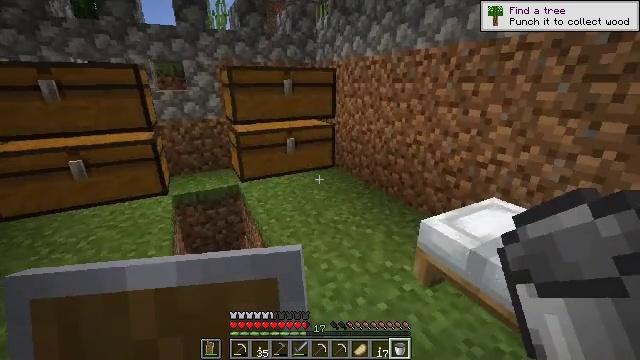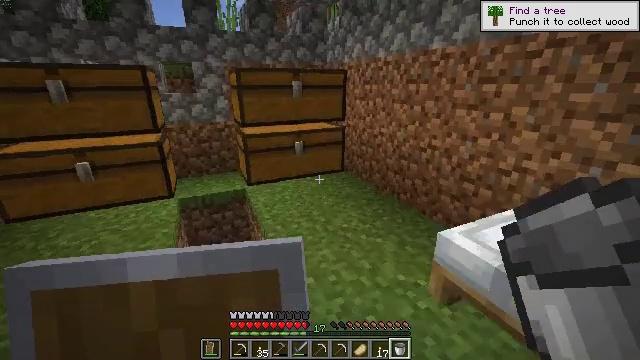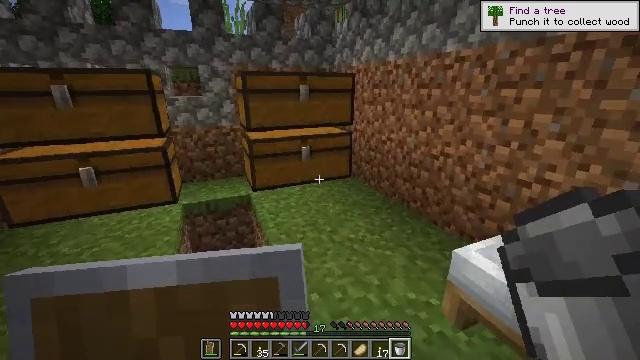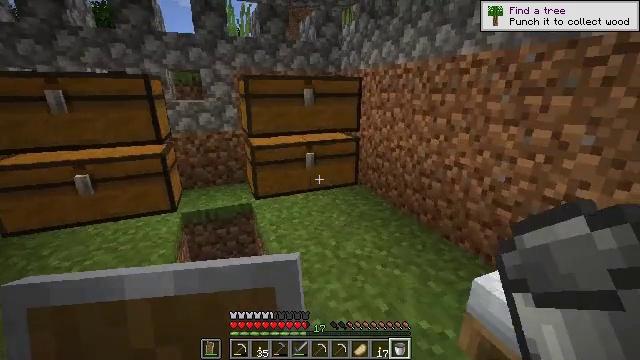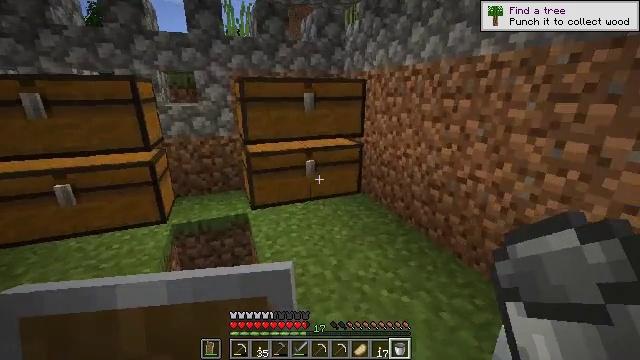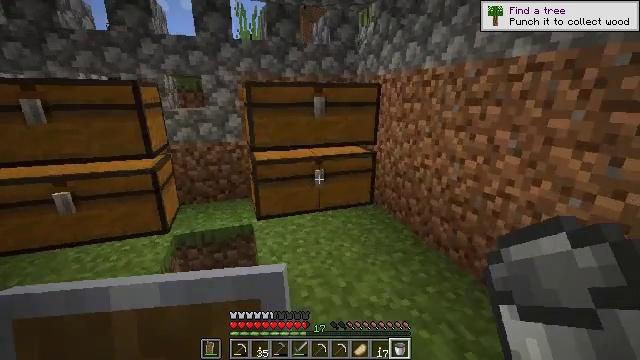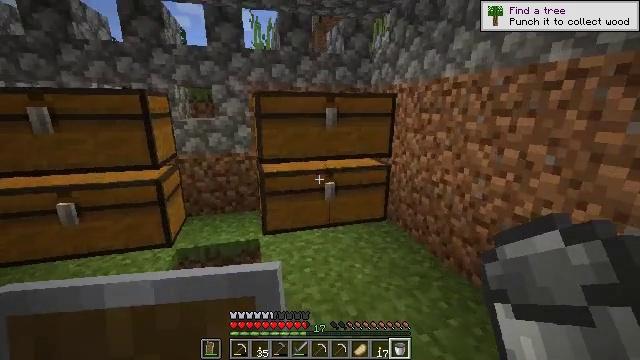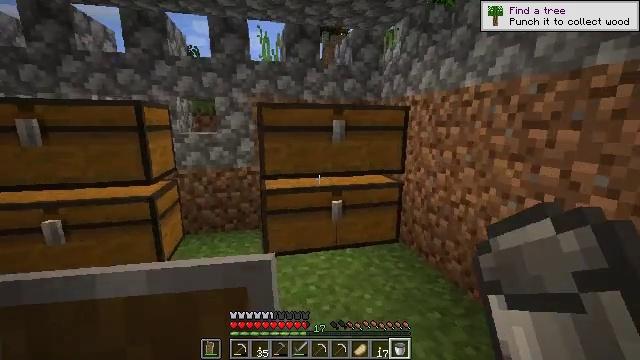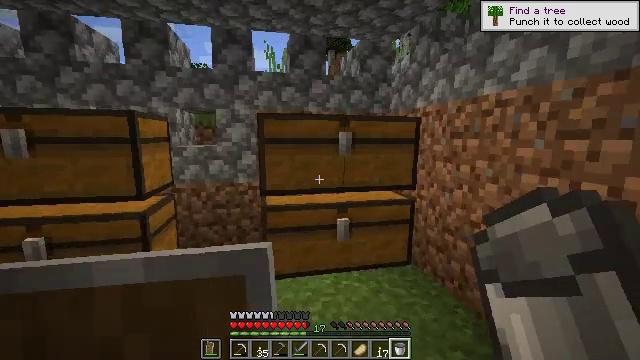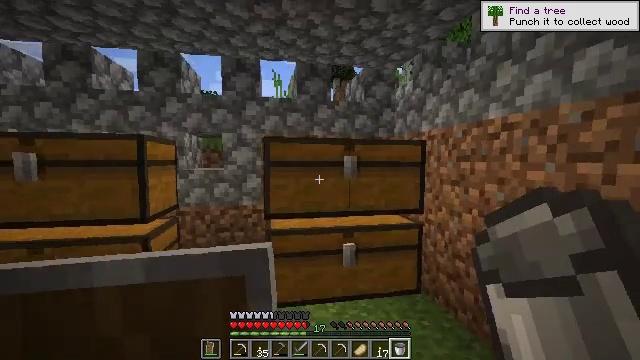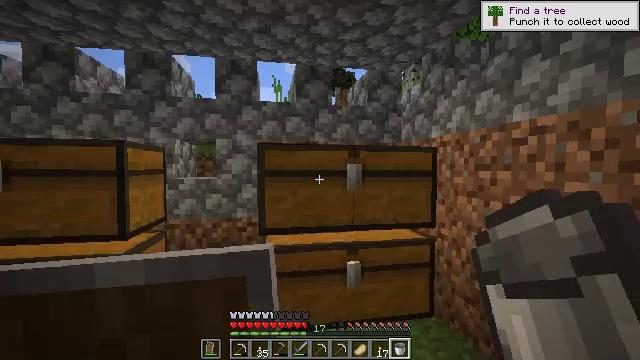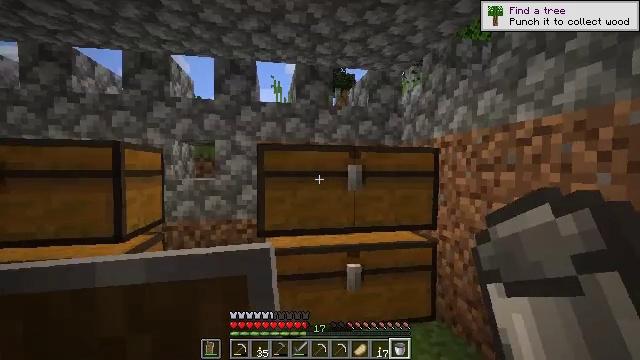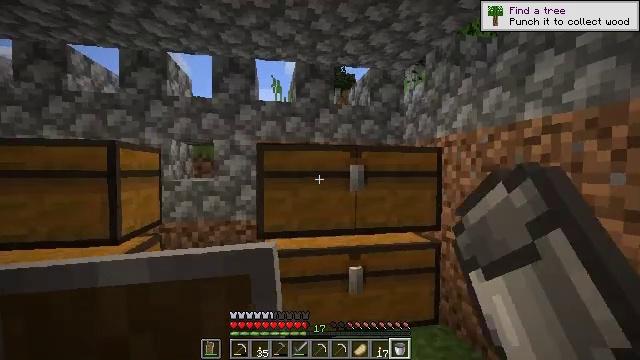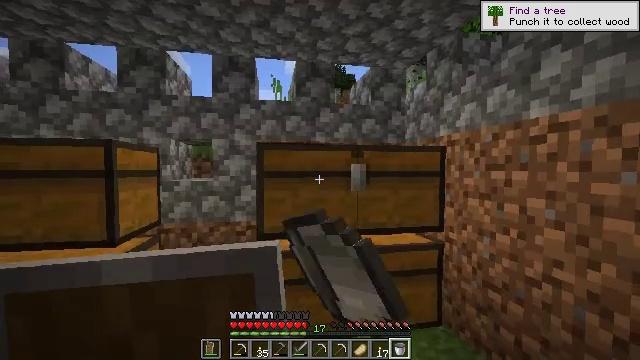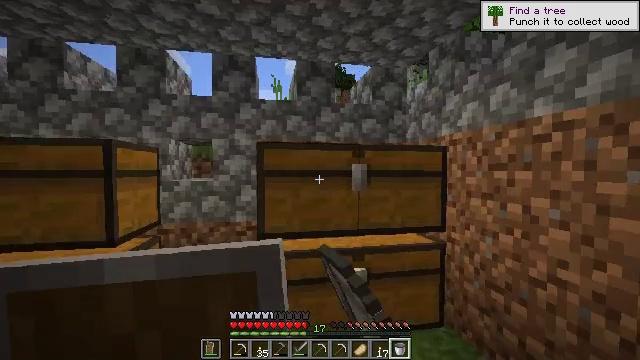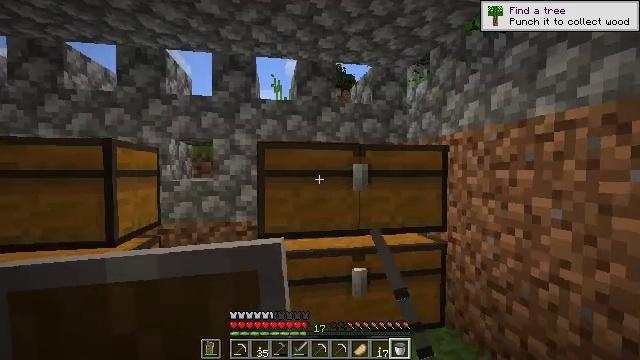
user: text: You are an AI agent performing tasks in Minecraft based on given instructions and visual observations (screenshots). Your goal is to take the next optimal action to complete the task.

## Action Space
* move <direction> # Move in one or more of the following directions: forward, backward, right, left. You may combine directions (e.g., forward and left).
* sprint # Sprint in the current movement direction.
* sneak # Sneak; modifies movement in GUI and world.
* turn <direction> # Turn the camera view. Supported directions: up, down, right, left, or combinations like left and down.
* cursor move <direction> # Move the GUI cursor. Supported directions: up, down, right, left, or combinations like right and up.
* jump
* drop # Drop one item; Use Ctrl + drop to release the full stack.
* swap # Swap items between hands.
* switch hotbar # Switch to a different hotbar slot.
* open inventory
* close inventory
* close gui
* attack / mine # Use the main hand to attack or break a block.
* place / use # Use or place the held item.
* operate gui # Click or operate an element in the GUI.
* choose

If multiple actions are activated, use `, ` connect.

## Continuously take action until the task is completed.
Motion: motion action
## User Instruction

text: Obtain a golden helmet through crafting.
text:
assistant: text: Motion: move forward, turn left
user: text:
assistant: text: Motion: move forward, turn left
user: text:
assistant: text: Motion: move forward, turn left
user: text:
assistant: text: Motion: move forward
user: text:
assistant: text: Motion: move forward, turn left
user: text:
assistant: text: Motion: move forward, turn left and up
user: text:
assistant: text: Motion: move forward, turn left and up
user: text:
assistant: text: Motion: move forward, turn left and up
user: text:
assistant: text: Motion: move forward, turn left and up
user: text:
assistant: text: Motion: turn up
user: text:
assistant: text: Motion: use / place
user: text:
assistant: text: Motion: use / place
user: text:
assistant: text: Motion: use / place
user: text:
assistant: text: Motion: use / place
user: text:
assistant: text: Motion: no_op
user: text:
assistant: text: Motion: open gui
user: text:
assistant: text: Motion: no_op
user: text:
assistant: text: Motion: no_op
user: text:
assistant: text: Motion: no_op
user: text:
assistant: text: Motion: no_op
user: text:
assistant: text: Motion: no_op
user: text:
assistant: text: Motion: no_op
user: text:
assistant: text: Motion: no_op
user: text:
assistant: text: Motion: no_op
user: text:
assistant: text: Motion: no_op
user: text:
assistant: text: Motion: no_op
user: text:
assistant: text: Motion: no_op
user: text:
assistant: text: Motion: no_op
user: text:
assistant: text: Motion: no_op
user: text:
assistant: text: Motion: no_op